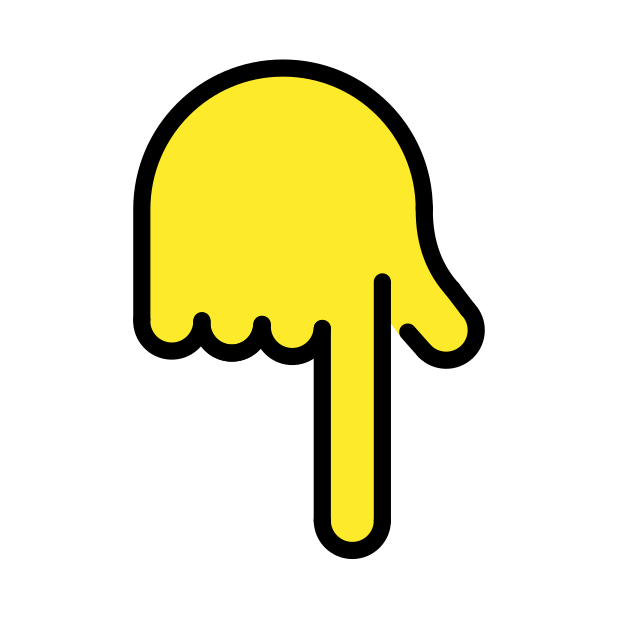
Emoji: 👇
Name: white down pointing backhand index
Unicode: 0x1f447